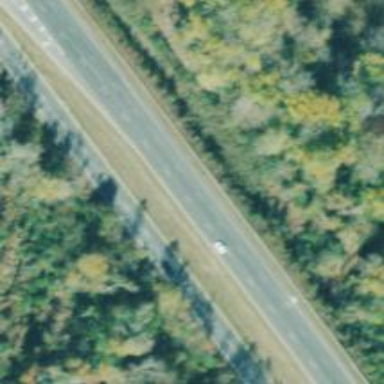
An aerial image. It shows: Asphalt road classified as trunk highway.